Question: I'm trying to use gnuplot and the eps latex terminal.
I created this image:

As you can see the x labels are all superposed. How I fix this problem?
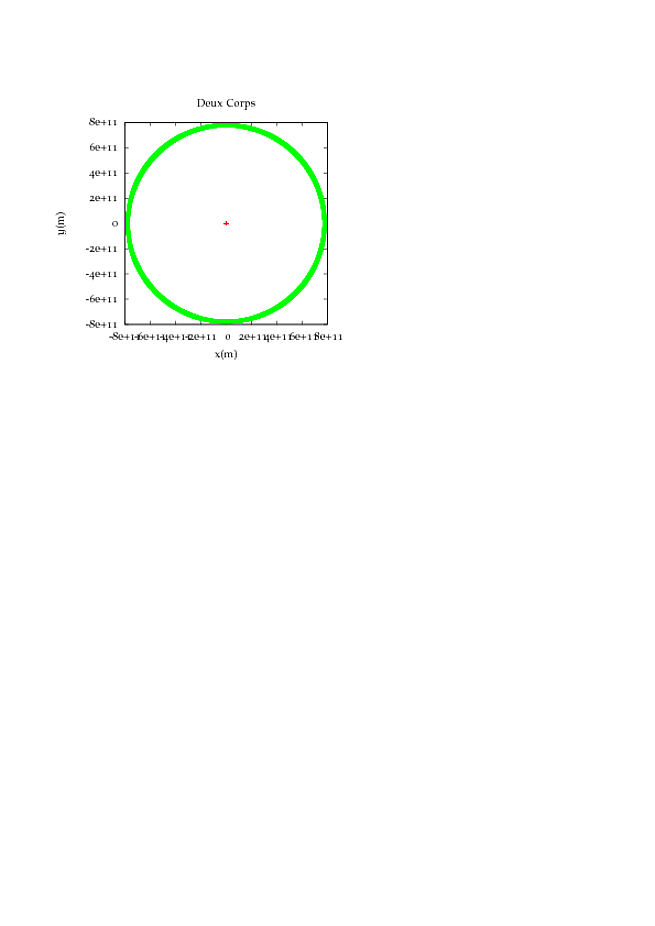
Answer: There are a couple of ways. You can rotate the xtics as maverik mentioned, or you can adjust the spacing by
'''
set xtics 4e11
'''
That will make a tic every 4e11 units, for example.
Gnuplot is not necessarily going to make an intelligent choice about how many tics there will be, such that they don't overlap. If you have long-format tics (scientific notation like you have, or time data for instance) you often have to adjust the spacing manually.